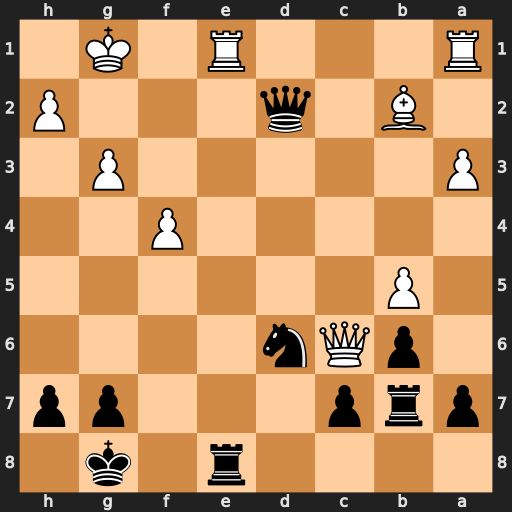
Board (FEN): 4r1k1/prp3pp/1pQn4/1P6/5P2/P5P1/1B1q3P/R3R1K1
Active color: b
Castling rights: -
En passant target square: -
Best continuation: Rxe1+ Rxe1 Qxe1+